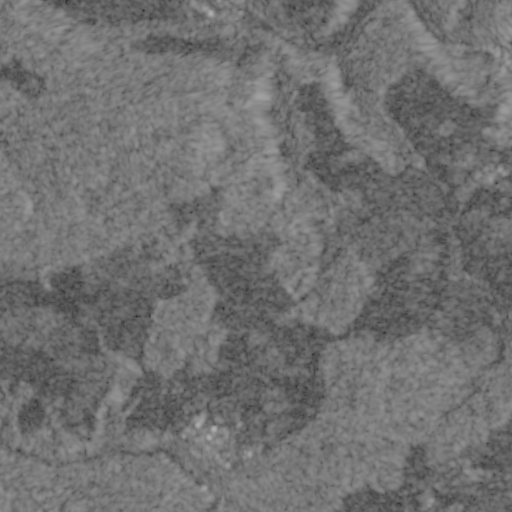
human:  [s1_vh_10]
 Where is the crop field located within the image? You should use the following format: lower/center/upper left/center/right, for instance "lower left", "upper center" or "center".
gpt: The crop field is located in the upper right of the image.
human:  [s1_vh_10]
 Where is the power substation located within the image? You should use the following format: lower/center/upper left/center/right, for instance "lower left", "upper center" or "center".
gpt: The power substation is located in the upper center of the image.
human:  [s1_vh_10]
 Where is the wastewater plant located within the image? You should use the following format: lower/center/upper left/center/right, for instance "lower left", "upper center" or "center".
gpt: The wastewater plant is located in the lower center of the image.
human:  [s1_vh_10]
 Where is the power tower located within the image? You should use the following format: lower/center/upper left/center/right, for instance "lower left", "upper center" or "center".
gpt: There is no power tower in the image.

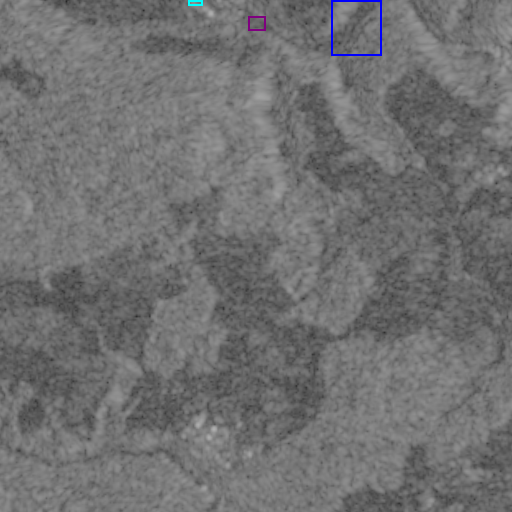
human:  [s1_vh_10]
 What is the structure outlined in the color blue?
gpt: The structure outlined in blue is a crop field.
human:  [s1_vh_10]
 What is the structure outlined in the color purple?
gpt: The structure outlined in purple is a park.
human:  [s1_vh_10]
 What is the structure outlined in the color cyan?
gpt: The structure outlined in cyan is a power substation.
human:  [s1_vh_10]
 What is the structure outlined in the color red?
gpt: There is no red outline.